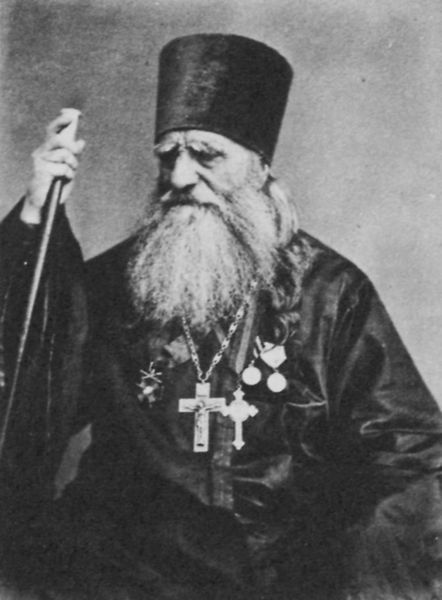
Titel: Porträt
Künstler: Russischer Photograph
Schlagwörter: hand, mann, umhang, weiß, sitzen, finger, frisur, grau, haar, hintergrund, hut, licht, nase, schwarz, blick, alt, bart, kappe, mütze, arm, augen, falten, gesicht, trauer, vollbart, bildnis, portrait, porträt, kirche, geistlicher, gewand, haare, kutte, mantel, pose, augenbrauen, borte, schulter, stock, kopfbedeckung, düster, sitz, gehstock, haltung, stab, russland, kette, weis, bischof, ernst, streng, brauen, grimmig, sitzt, robe, faltenwurf, foto, fotografie, photographie, penis, medaillon, kreuz, religion, links, schwarz weiss, scharz, abzeichen, orden, photo, talar, pope, pfarrer, kreuze, halbprofil, halbporträt, christus, christlich, schmerz, griechisch, pastor, priester, griechenland, kruzifix, mönch, eminenz, miene, heiliger, gelehrter, medaille, russe, geistlich, hirtenstab, weiser, grieche, prophet, weise, ornat, gesichtsfalten, medaillons, fes, christ, unrasiert, katholisch, missionar, anstecker, rasputin, oberhaupt, kreu, auszeichnungen, rabbi, orthodox, auszeichnung, patriarch, adolf, rechte hand, medaillen, stqab, autorität, griechisch-orthodox, russischer fotograph, orthodoxer, brat, huat, kreuzweise, orthodoxie, rabiner, 1850, mann kirche, kettetn, othodox, altes gesicht